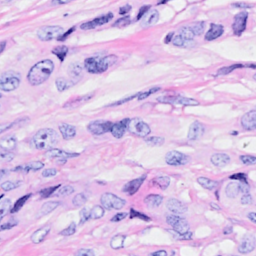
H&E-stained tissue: Breast